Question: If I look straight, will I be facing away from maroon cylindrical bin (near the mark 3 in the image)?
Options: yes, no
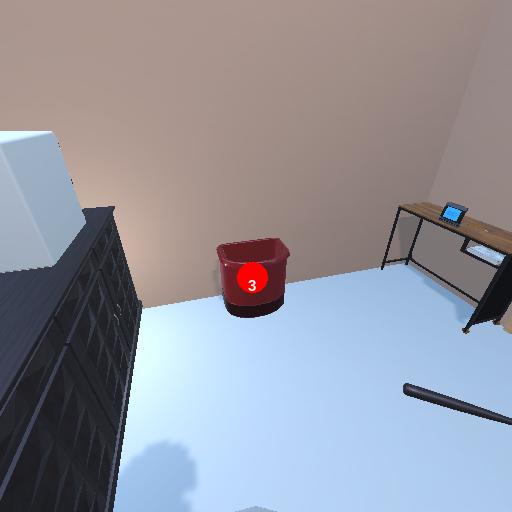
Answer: yes